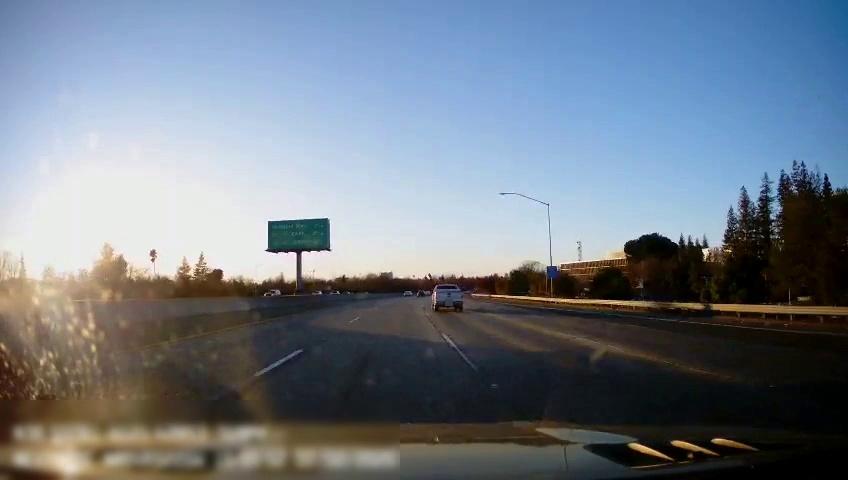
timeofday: Day
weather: Sunny
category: Drivable Space
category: Vehicles | Truck
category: Vehicles | Car
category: Vehicles | Car
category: Vehicles | Truck
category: Vehicles | Car
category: Lanes | Alternate Lane
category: Lanes | Alternate Lane
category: Lanes | Current Lane
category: Lanes | Current Lane
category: Lanes | Alternate Lane
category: Traffic | Signs
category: Traffic | Lights